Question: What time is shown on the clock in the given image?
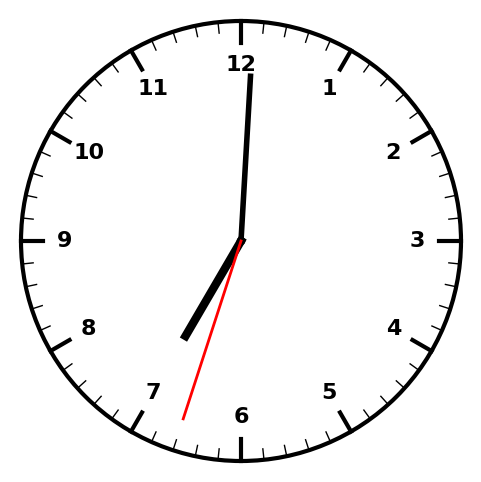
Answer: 07:00:33